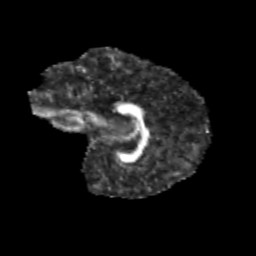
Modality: FA
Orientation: sagittal
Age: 13
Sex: female
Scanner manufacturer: siemens
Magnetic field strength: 3 T
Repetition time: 3.8 s
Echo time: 0.07 s